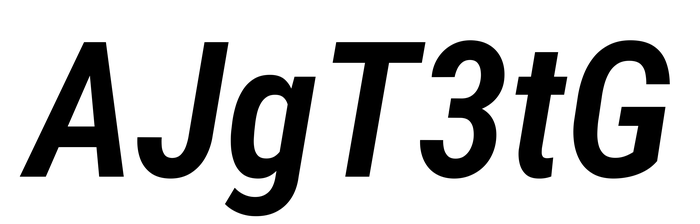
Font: Roboto-Italic_Condensed_SemiBold_Italic